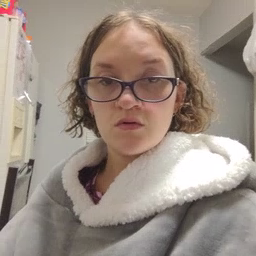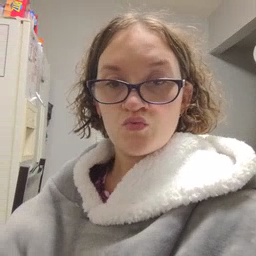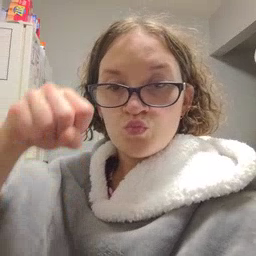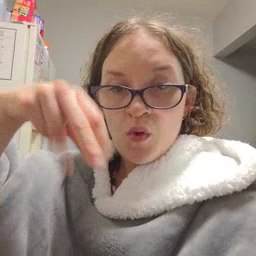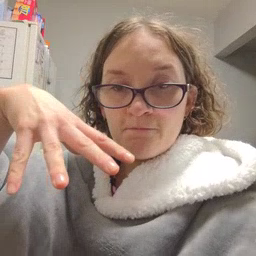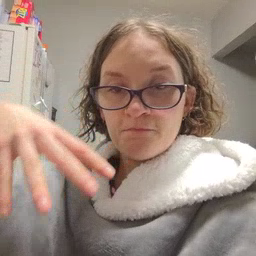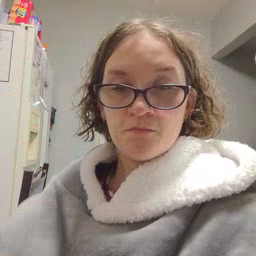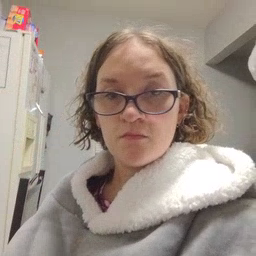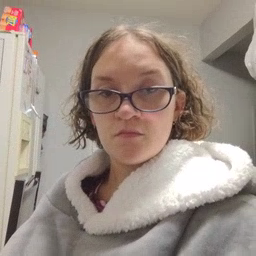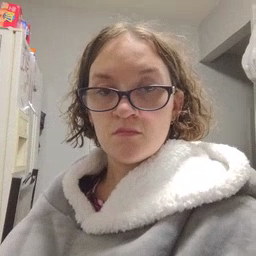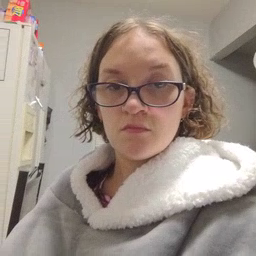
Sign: drop